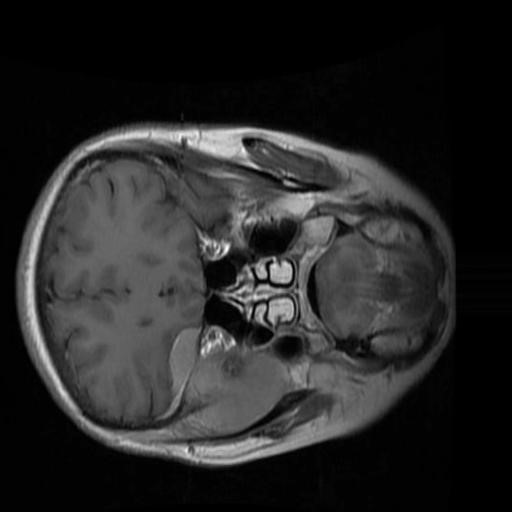
Label: brain_menin